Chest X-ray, AP view. Patient: 48 years old, sex F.
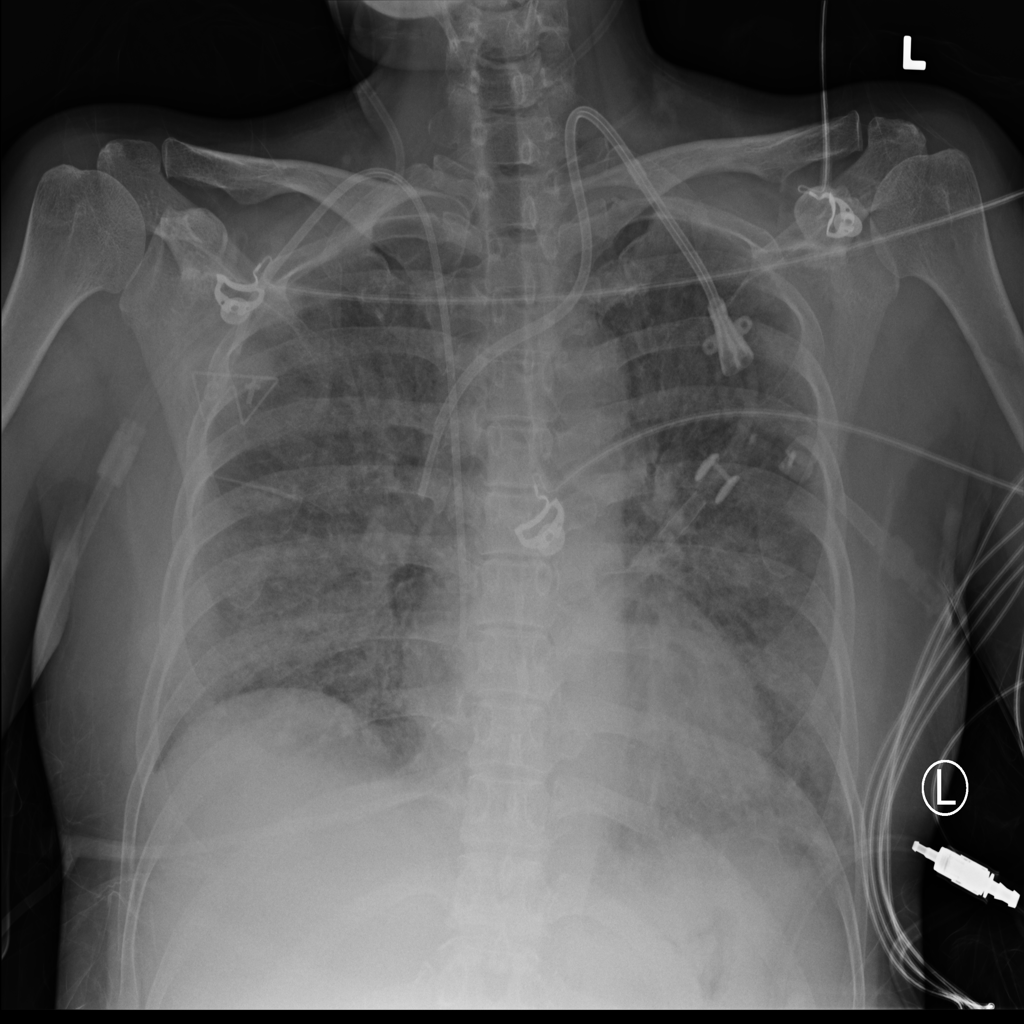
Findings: Effusion